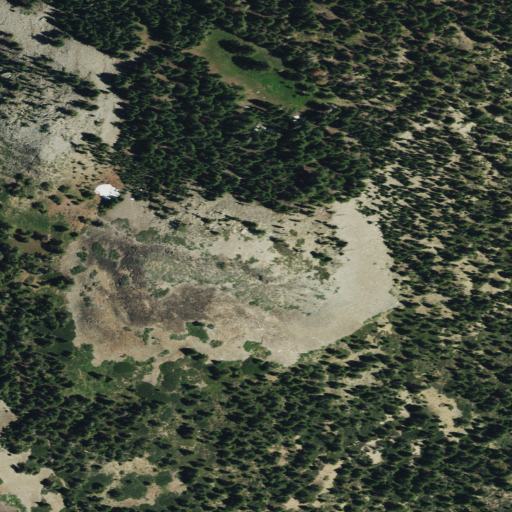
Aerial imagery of mountain in California named Haskell Peak containing shrub and evergreen forest